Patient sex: F
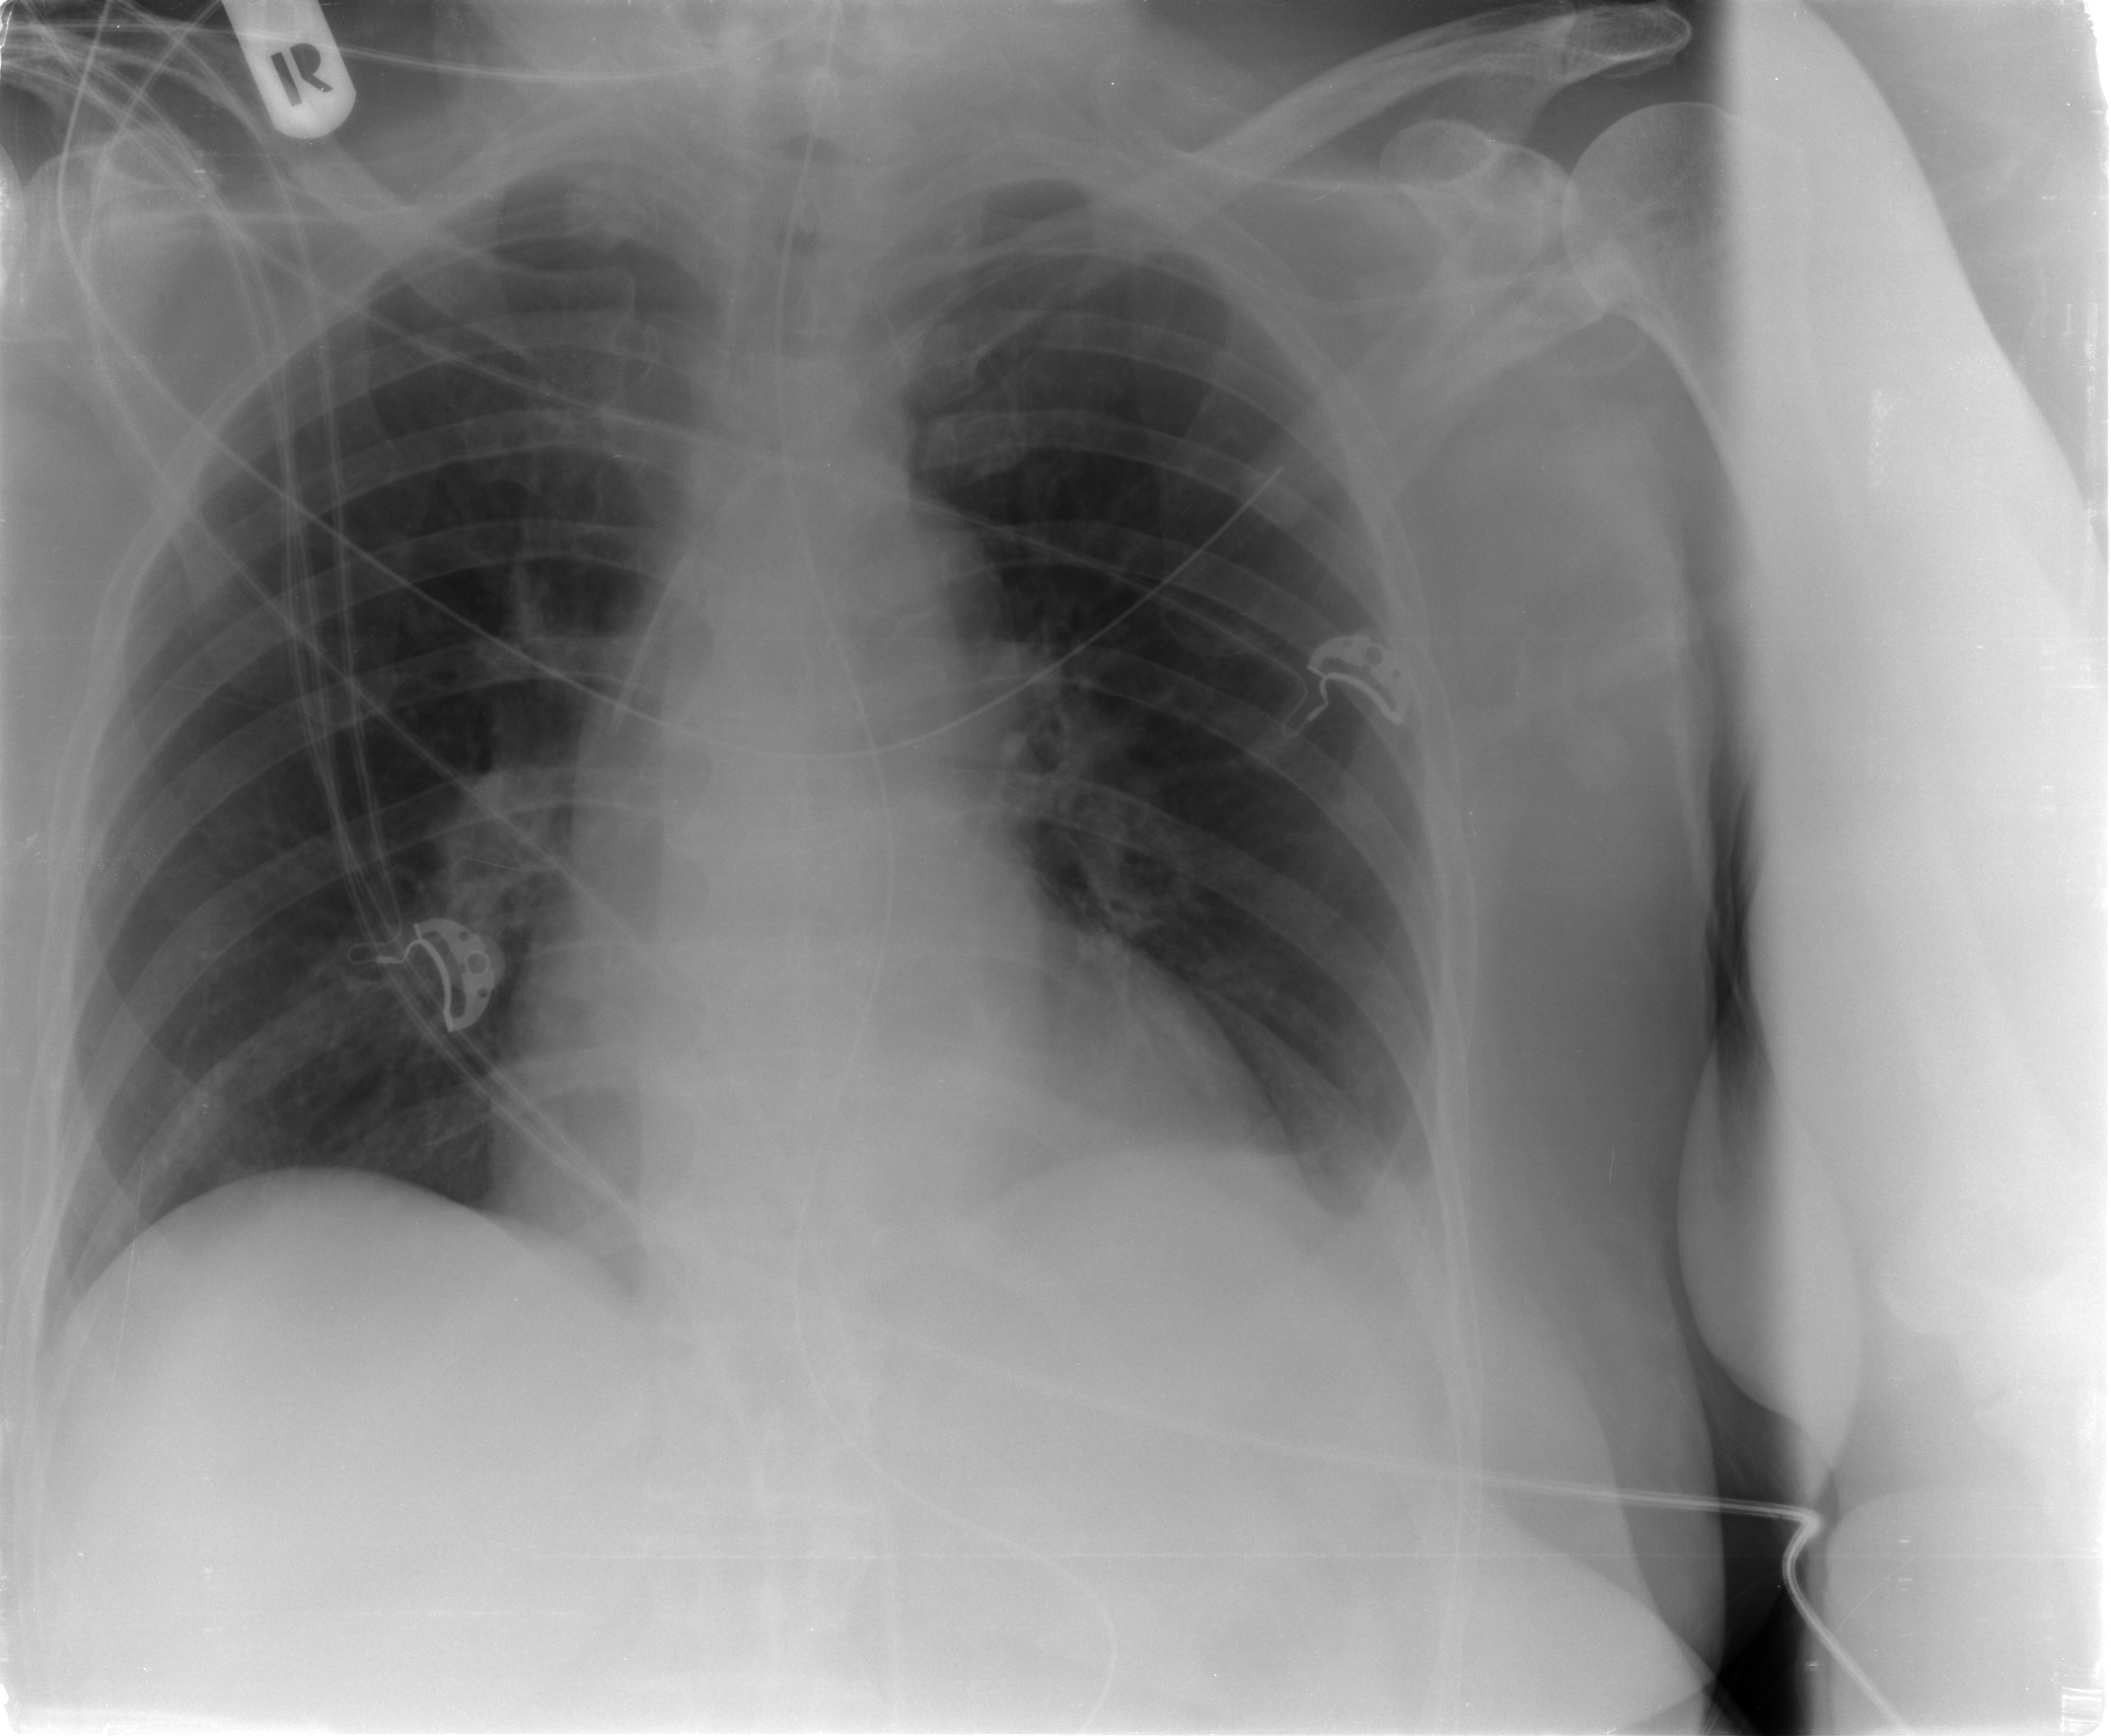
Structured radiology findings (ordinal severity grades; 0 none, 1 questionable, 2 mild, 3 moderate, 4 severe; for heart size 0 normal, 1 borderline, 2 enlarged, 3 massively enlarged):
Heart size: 0
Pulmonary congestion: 0
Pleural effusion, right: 0
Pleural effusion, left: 2
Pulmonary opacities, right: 0
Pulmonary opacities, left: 0
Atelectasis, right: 0
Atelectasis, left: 0